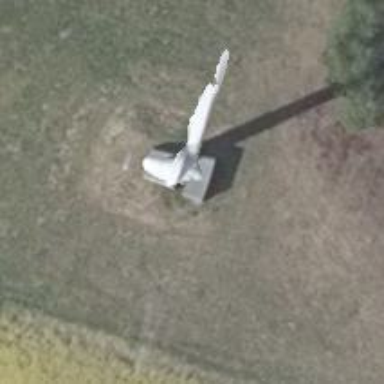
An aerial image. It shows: Wind power generator.